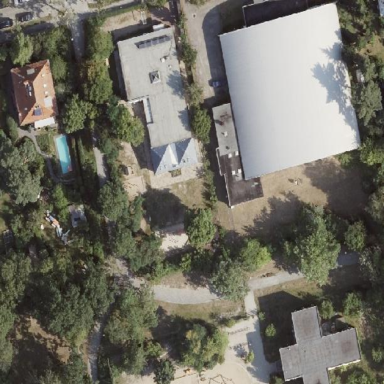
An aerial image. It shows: Kindergarten.